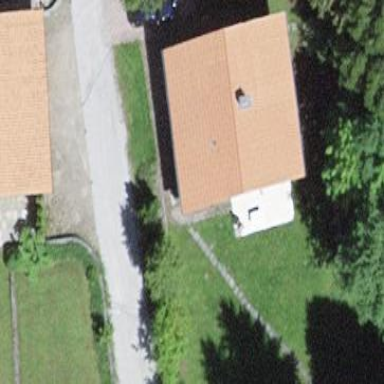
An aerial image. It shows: Simple and straightforward house.